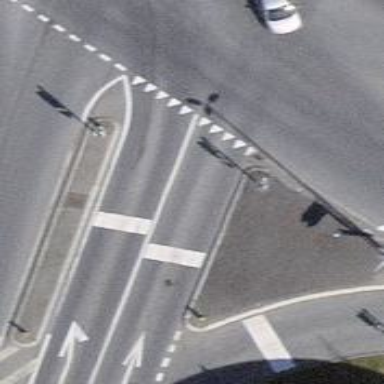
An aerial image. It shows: Road with traffic signals.